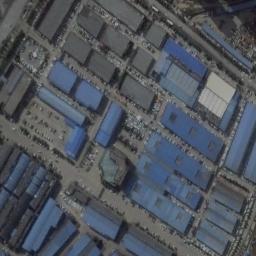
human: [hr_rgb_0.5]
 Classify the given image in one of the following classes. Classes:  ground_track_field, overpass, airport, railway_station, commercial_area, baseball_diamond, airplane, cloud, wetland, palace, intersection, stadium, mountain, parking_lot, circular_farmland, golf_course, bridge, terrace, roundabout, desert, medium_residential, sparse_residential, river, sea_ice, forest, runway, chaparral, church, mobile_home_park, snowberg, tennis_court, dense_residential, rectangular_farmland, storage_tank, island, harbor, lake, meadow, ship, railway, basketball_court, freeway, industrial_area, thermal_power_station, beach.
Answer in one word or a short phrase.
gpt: industrial_area